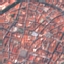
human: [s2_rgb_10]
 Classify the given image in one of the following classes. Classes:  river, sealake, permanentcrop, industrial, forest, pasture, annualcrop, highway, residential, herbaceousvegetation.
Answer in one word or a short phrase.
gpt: Residential